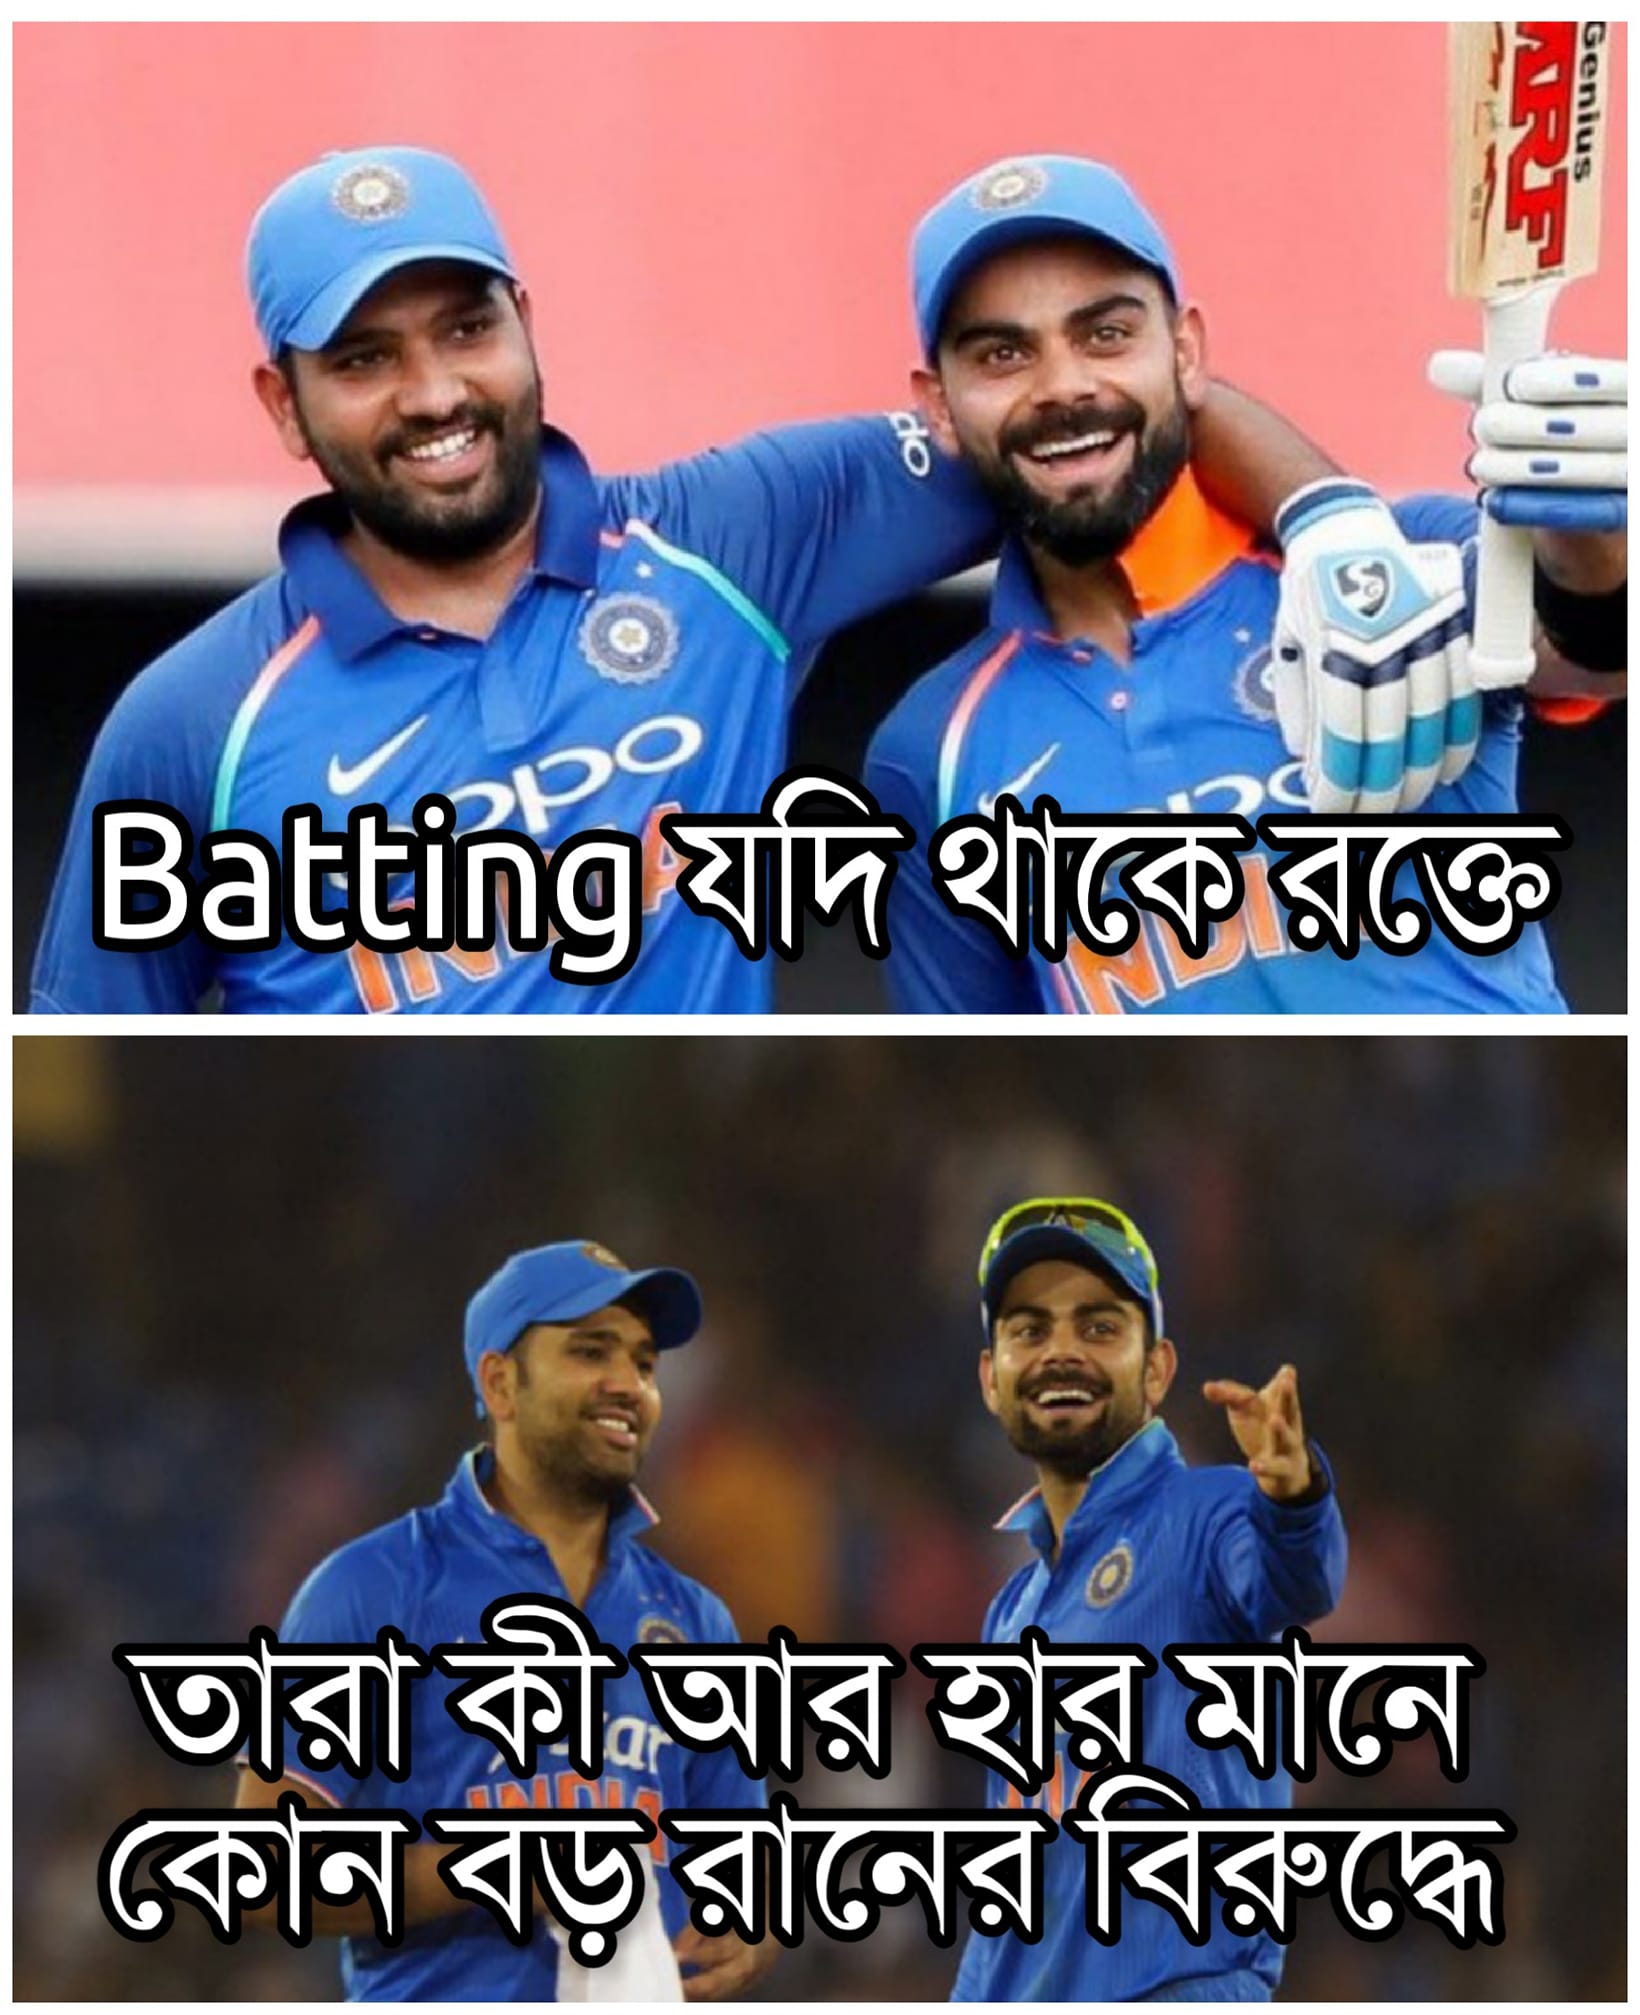
Caption: Batting যদি থাকে রক্তে    তারা কী আর হার মানে কোন বড় রানের বিরুদ্ধে
Label: non-hate